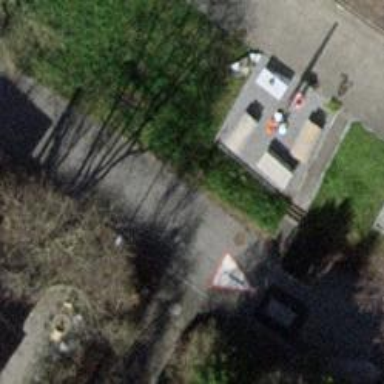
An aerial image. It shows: Residential road with asphalt surface and opposite cycleway.